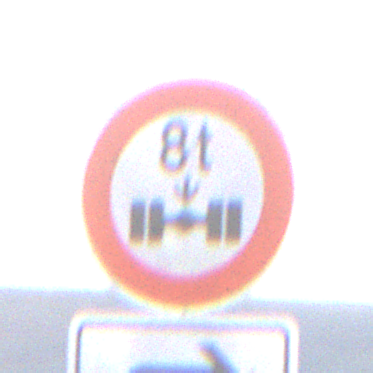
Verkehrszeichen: TatsaechlicheAchslast
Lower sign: RichtungsangabeDurchPfeile5
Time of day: SunriseSunset
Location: Outdoor (RoadRail)
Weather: PartlyCloudy
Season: NotSpecified
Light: Natural